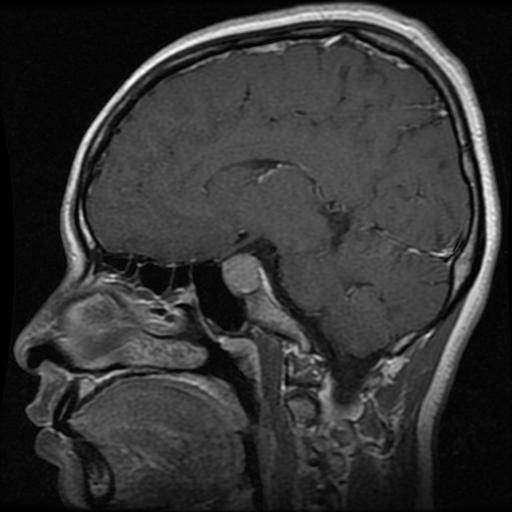
Label: pituitary